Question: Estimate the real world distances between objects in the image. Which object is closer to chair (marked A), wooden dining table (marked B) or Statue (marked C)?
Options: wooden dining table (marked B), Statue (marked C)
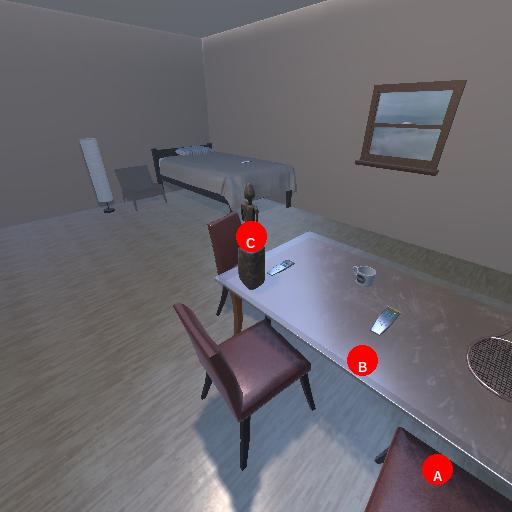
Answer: wooden dining table (marked B)